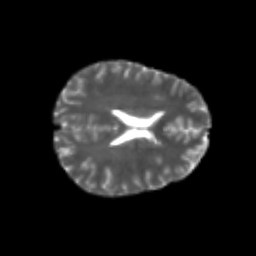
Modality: T2w
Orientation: axial
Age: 26
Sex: female
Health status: healthy
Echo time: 0.074 s